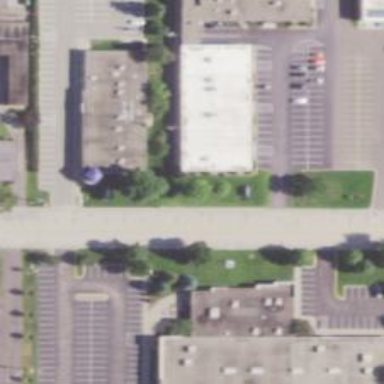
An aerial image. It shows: Office building.